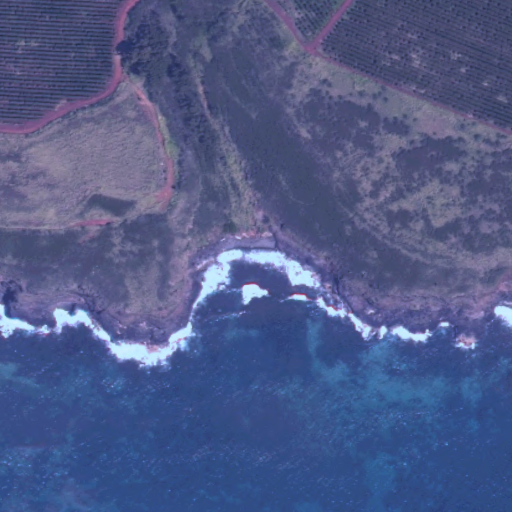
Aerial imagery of beach in Hawaii named Secret Beach containing only unknown